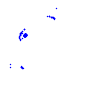
Particle: proton